Field crop: maize
Growth stage: 2
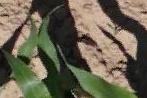
Species: maize